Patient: sex F, age 62
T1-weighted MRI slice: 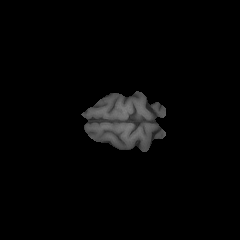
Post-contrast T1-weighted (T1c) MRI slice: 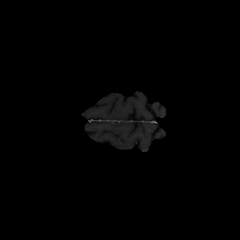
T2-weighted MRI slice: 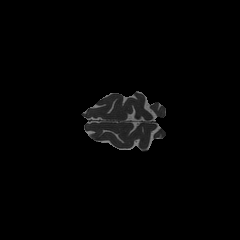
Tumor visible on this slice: no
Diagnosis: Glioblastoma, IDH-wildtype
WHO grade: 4